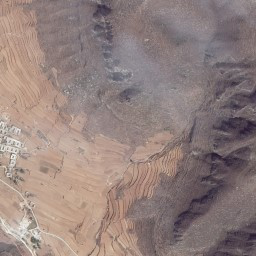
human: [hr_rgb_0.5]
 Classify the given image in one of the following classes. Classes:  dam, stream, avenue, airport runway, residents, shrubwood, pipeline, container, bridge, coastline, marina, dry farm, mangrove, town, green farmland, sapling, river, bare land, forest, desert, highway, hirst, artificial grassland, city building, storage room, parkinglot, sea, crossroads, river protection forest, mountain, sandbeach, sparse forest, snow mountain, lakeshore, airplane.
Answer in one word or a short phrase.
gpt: mountain